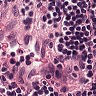
Metastatic tissue present: no